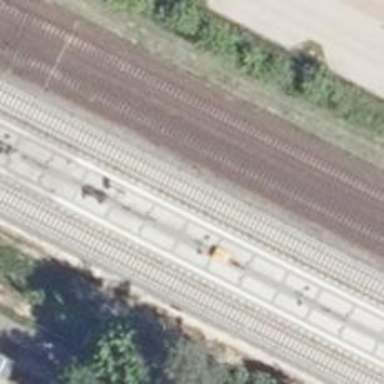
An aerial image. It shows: Railway signal.